Question: I'm trying to check if the user's HWID already exists in my 'users' table in mysql database when trying to login. And if it does exist, make another check. However I'm getting error called "You have an error in your SQL syntax; check the manual corresponds to your MySQL server version..." and so on. There doesn't seem to be any errors in the syntax. I think the issue would be in int part. I'm not sure so I need your help!

I've tried to google this and search on stackoverflow (here). I haven't found answer to my "actual" issue. I tried to use boolean instead of int.
'''
MySqlCommand hwid = con.CreateCommand();
hwid.CommandType = CommandType.Text;
hwid.CommandText = "SELECT COUNT * FROM users where hwid='"+leet+"' AND username='"+textBox1.Text+"'";
hwid.Parameters.AddWithValue("hwid", leet);
hwid.Parameters.AddWithValue("username", textBox1.Text);
int hwidCheck1 = hwid.ExecuteNonQuery();
if ((int)hwidCheck1 > 0)
'''
I want it to check if the hwid is in database and continue to next check.
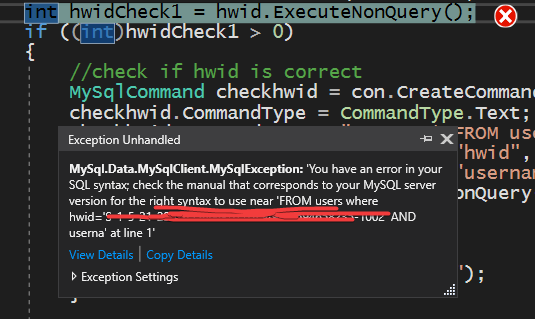
Answer: You are missing (*) in your sql.
It should be some thing like this:
'''
SELECT COUNT(*) FROM users where hwid='whatever' AND username='someuser'
'''
This is exactly what the debugger is telling you, something is wrong with SQL syntax.
Another thing I have seen is, to check the count result you need to change your logic a bit.
from this:
'''
int hwidCheck1 = hwid.ExecuteNonQuery();
if ((int) hwidCheck1 > 0)
'''
to this:
'''
int hwidCheck1 = int.Parse(hwid.ExecuteScalar().ToString());
if (hwidCheck1 > 0)
'''